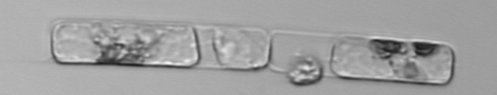
Label: Guinardia_delicatula